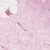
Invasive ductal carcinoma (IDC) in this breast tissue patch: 0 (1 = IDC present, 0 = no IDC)